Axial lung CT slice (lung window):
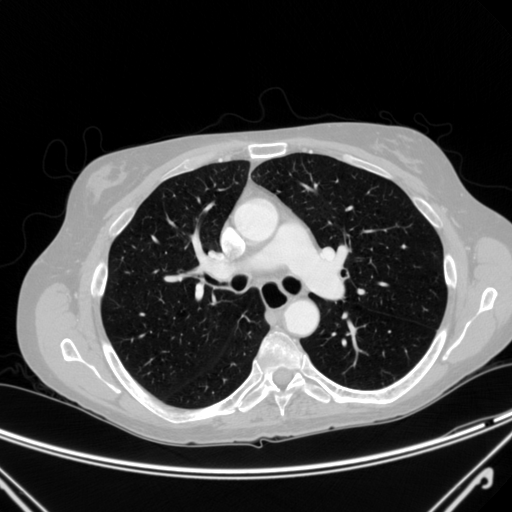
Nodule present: no